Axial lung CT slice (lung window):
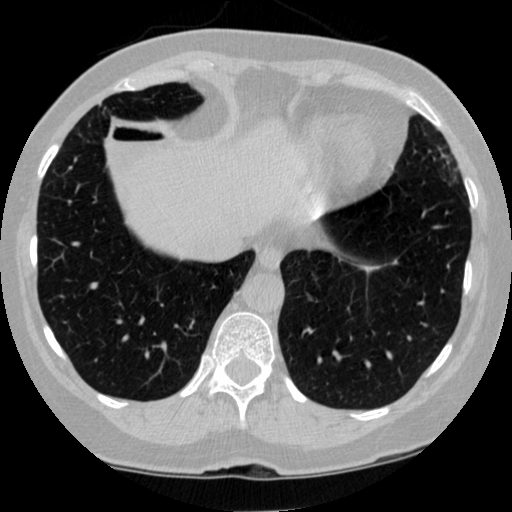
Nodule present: no